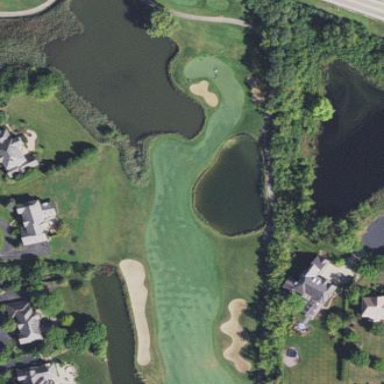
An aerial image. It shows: Grassy area designated as golf fairway.